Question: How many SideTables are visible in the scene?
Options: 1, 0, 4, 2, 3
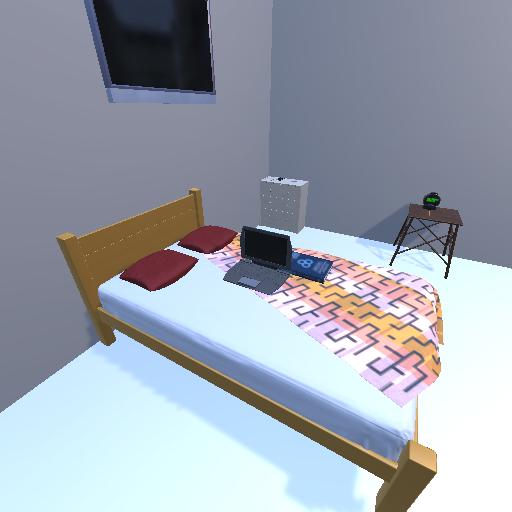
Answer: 1